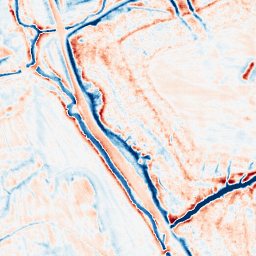
Category: edge_preserving
Decomposition family: guided
Decomposition parameters: radius: 4
eps: 1
Upsampling method: sinc_blackman
Upsampling parameters: scale: 8
kernel_size: 16
Upsampling scale: 8